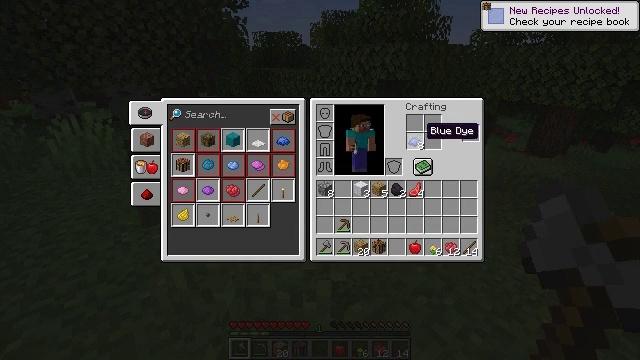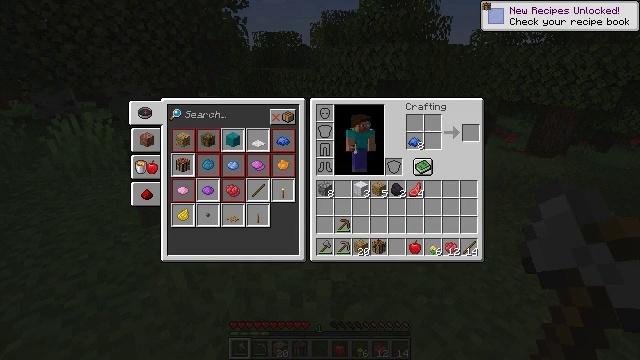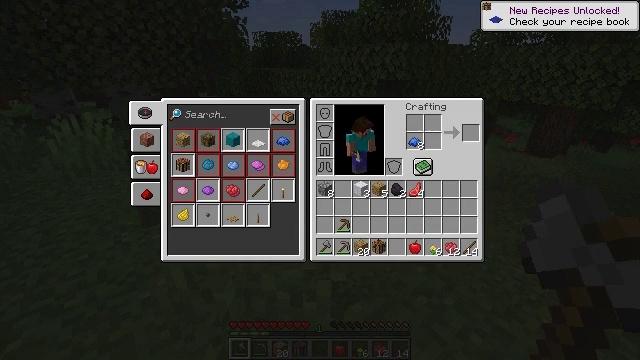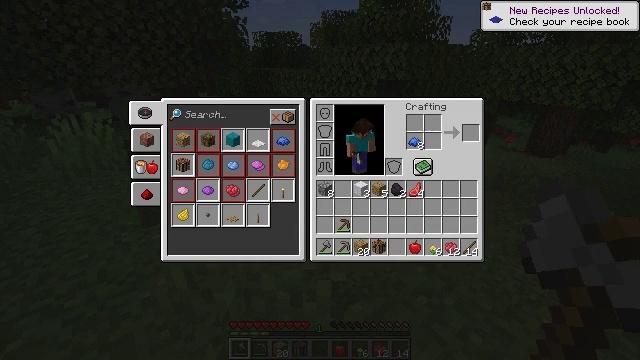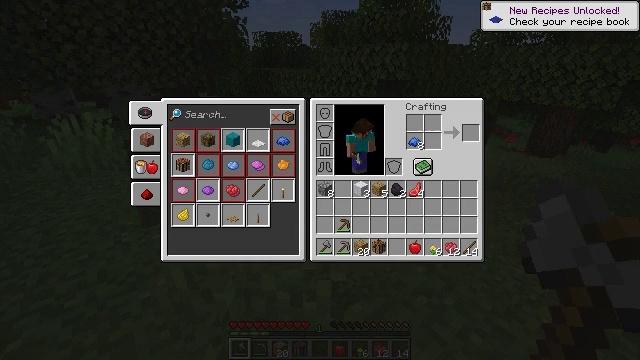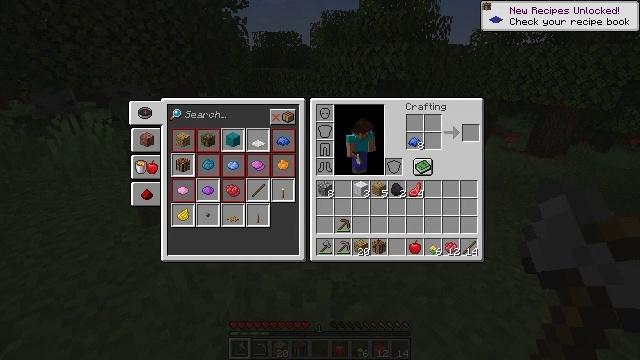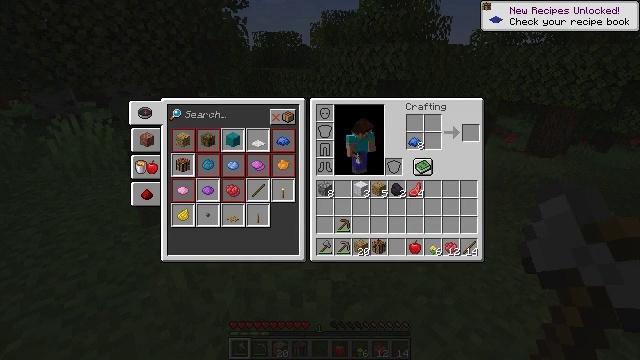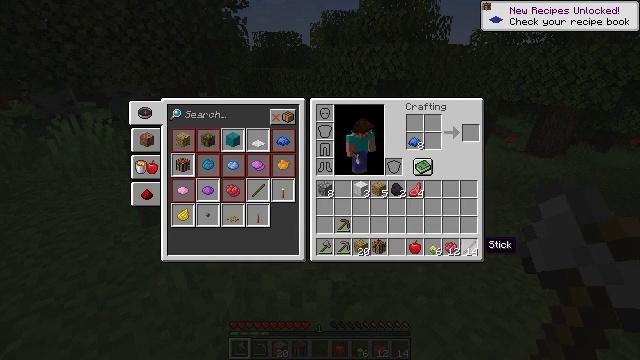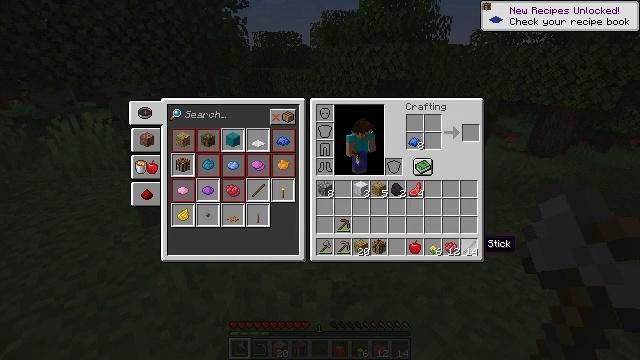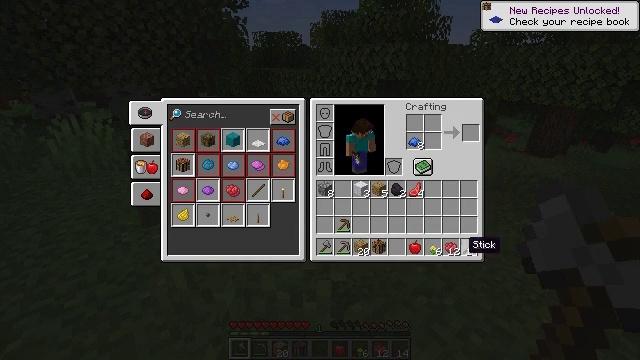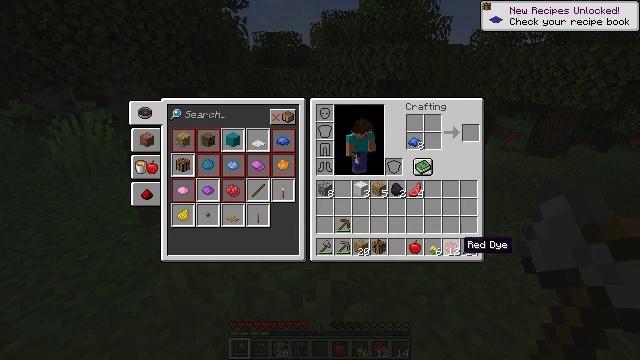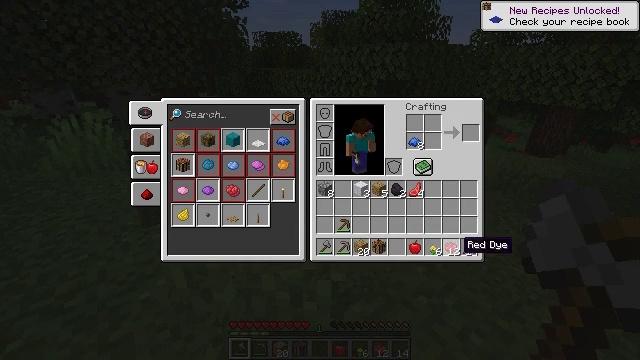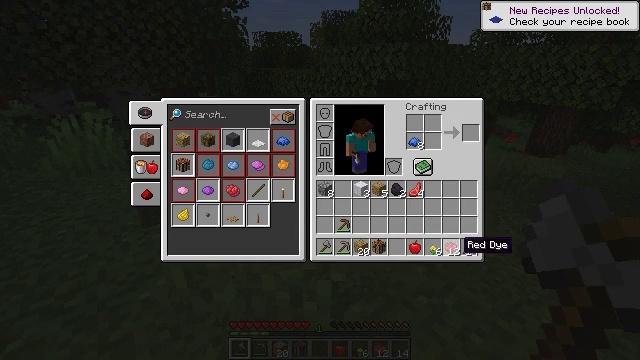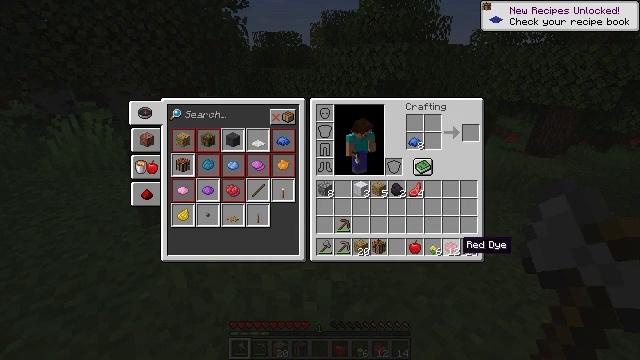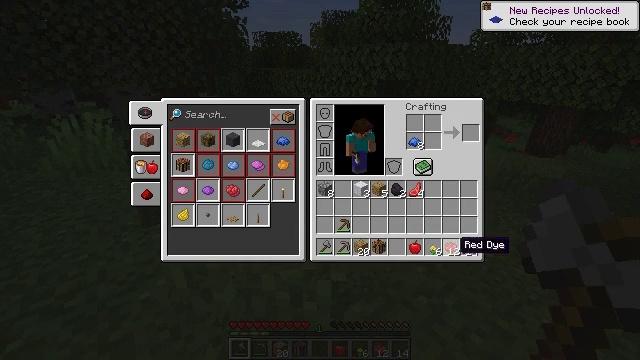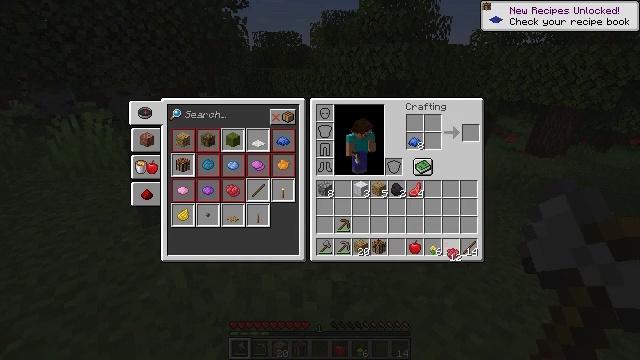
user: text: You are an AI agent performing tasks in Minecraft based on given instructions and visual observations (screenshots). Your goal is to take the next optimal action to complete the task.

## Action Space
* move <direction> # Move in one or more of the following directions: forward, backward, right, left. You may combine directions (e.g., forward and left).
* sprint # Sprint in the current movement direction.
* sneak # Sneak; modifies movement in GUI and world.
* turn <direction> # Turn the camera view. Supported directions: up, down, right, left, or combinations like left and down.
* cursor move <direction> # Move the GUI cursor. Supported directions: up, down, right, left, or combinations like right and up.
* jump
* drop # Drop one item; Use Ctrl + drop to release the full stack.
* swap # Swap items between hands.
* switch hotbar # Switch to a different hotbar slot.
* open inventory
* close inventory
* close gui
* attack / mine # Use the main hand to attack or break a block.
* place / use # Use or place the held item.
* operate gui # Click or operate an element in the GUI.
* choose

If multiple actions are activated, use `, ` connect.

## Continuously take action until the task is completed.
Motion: motion action
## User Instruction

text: Combine dyes to make purple dye.
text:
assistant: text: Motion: cursor move right and down
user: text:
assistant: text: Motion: cursor move right and down
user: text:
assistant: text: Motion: cursor move left and down
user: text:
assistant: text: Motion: cursor move left
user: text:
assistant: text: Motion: cursor move left
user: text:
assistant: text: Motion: cursor move left and up
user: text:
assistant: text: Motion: cursor move left
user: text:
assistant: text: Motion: no_op
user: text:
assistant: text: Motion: cursor move left
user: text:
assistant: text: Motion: no_op
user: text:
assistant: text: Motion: no_op
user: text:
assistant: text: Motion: no_op
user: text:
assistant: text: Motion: no_op
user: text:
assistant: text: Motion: no_op
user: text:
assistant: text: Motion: operate gui
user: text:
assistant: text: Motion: operate gui
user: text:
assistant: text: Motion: cursor move up, operate gui
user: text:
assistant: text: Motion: cursor move up
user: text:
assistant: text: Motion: cursor move up
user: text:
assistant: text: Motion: no_op
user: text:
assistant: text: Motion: cursor move up
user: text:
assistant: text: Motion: no_op
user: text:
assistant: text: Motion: no_op
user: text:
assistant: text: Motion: no_op
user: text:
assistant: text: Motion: no_op
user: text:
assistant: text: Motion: no_op
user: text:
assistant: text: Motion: no_op
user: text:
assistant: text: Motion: operate gui
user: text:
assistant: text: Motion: operate gui
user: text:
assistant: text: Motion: no_op